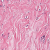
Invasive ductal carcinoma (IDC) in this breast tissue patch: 0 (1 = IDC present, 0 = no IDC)